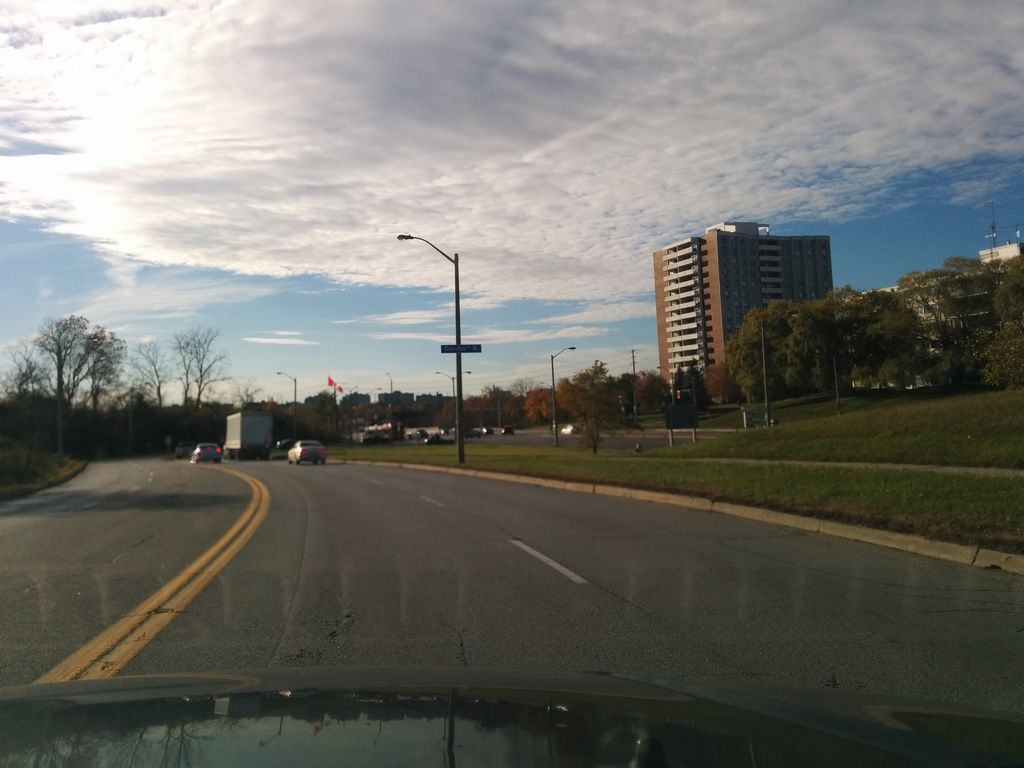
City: toronto